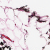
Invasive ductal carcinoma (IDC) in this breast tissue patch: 0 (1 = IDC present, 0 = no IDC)